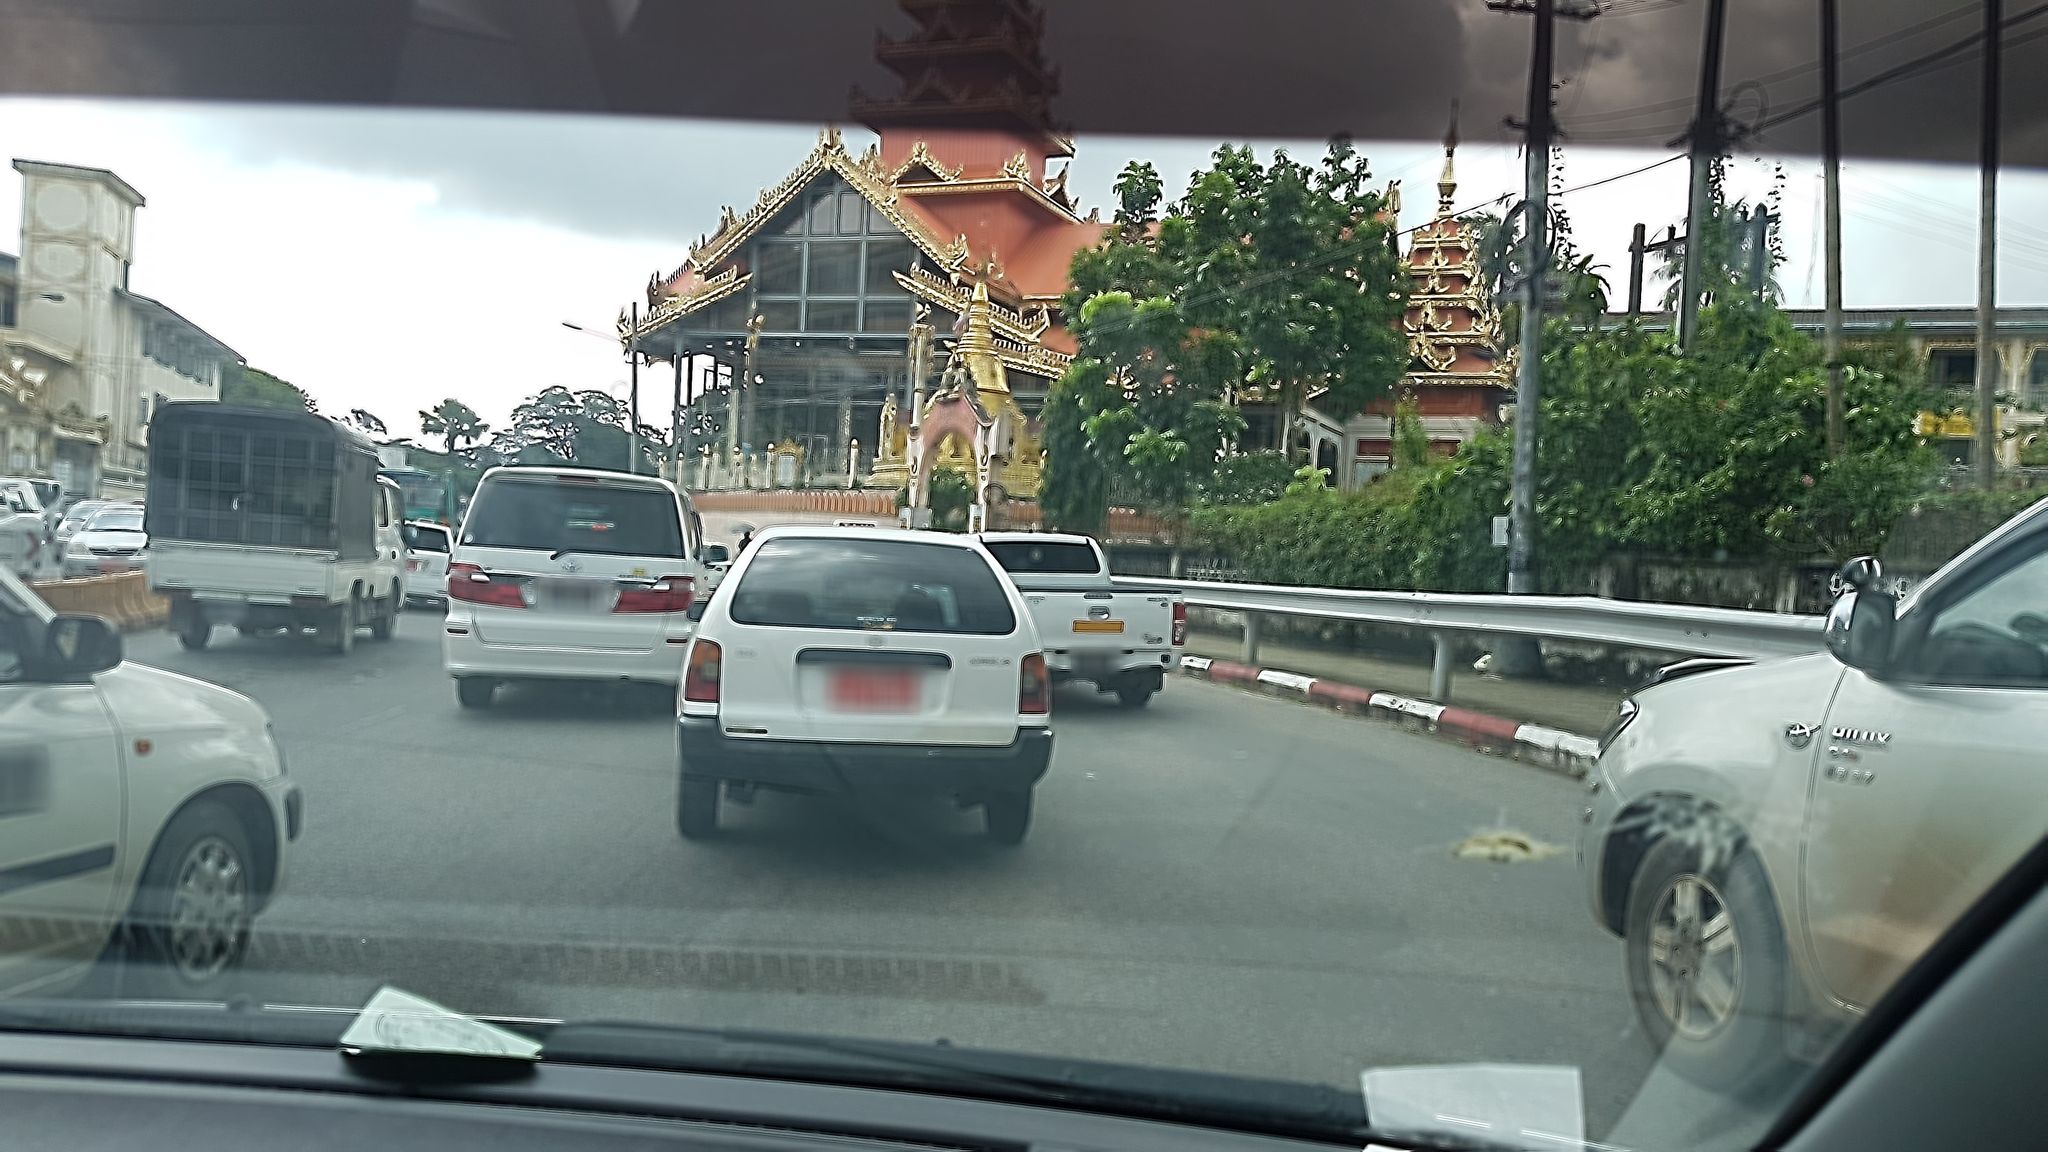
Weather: rainy
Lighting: day
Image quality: good
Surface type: driving surface
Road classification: primary, secondary
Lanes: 3.0
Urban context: urban centre
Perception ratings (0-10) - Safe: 7.52, Lively: 9.39, Beautiful: 5.83, Boring: 5.9, Depressing: 1.55, Wealthy: 8.26